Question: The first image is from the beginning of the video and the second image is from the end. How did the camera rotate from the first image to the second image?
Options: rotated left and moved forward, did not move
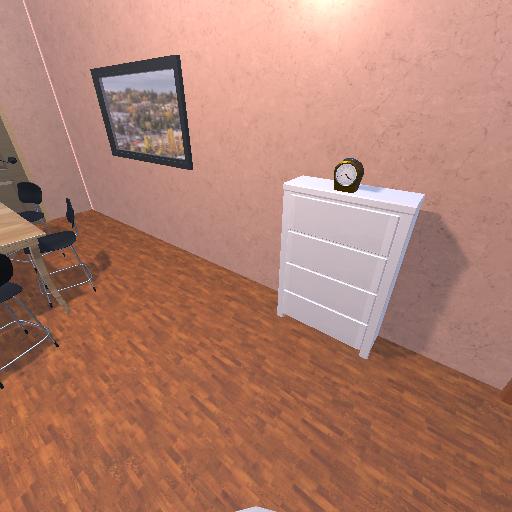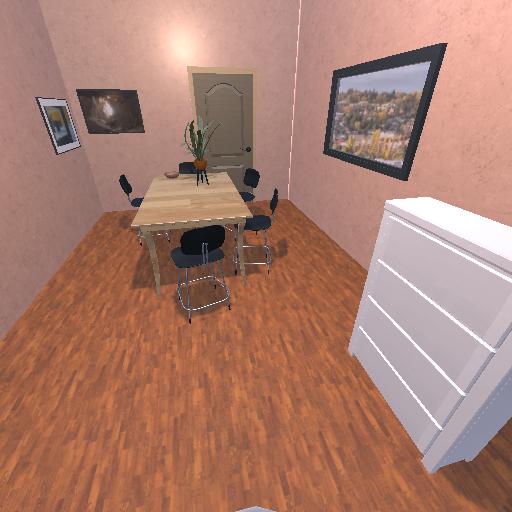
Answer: rotated left and moved forward